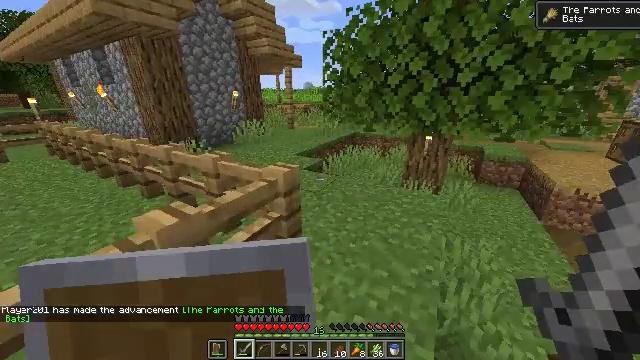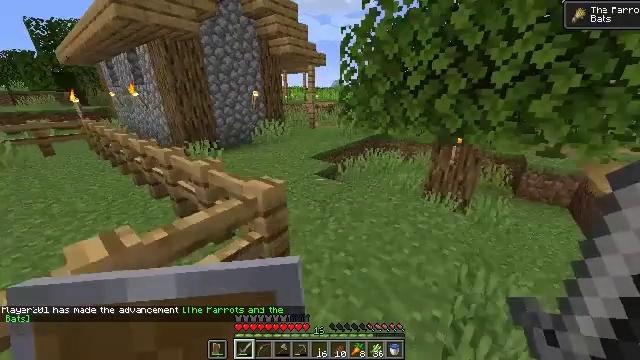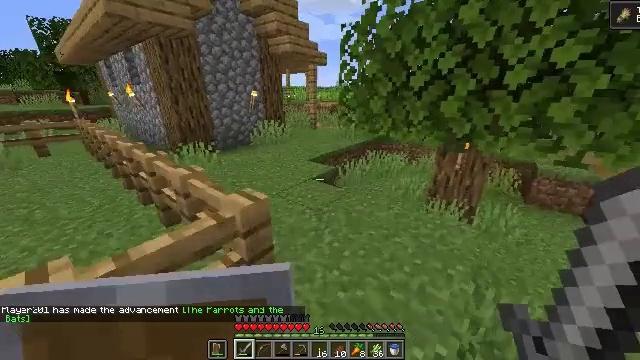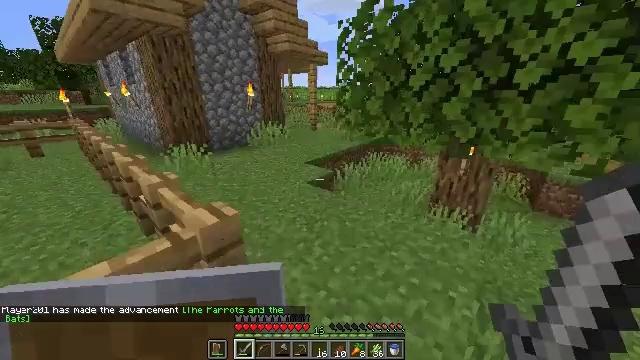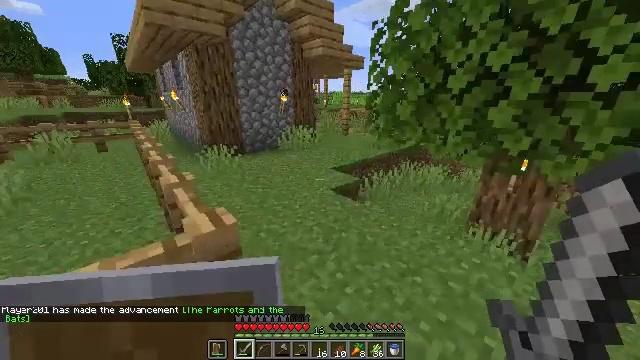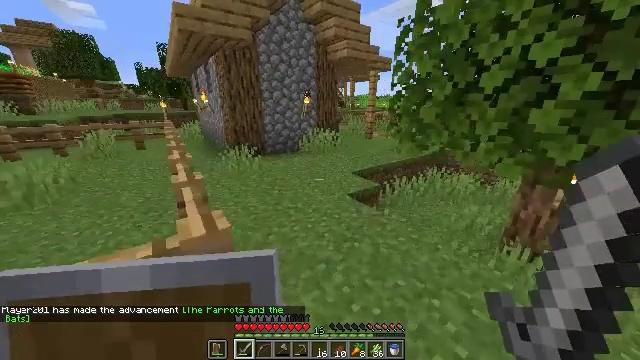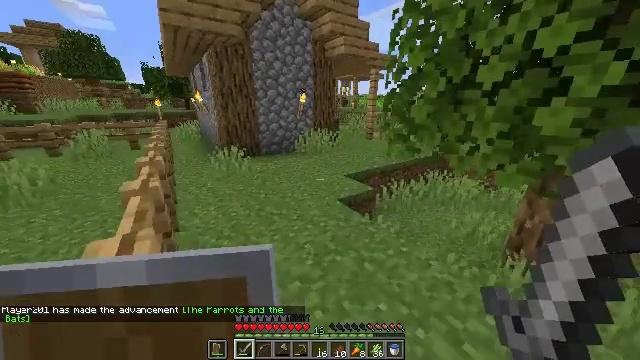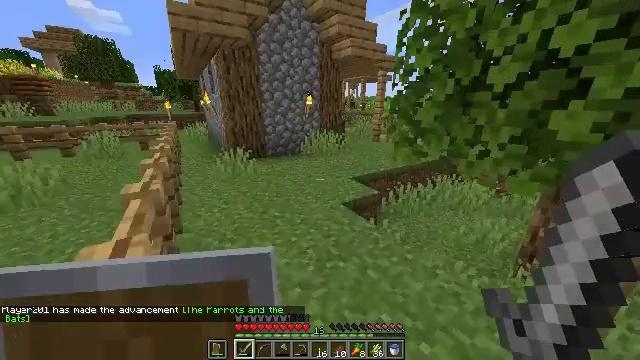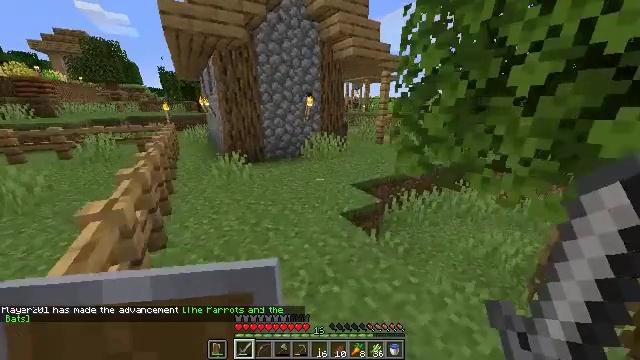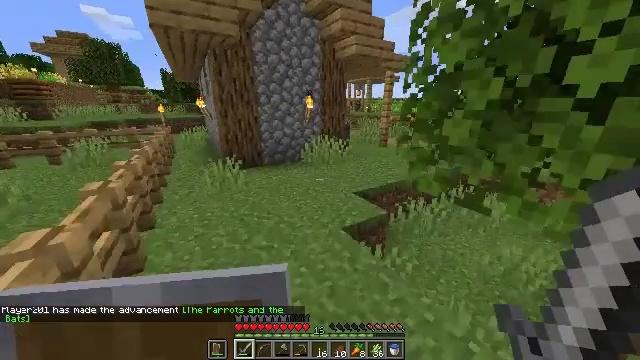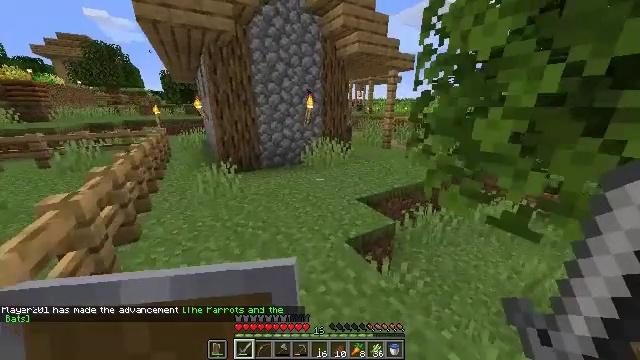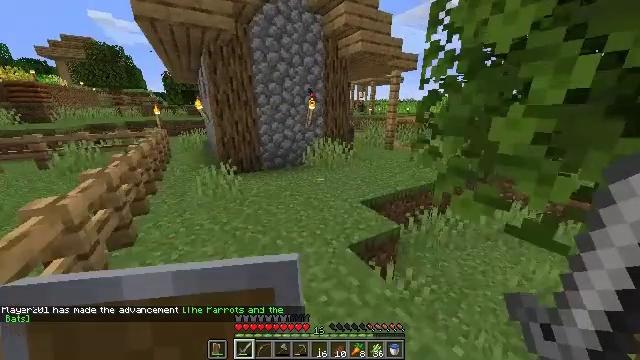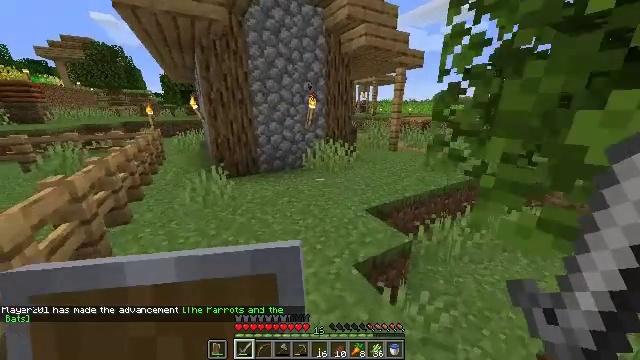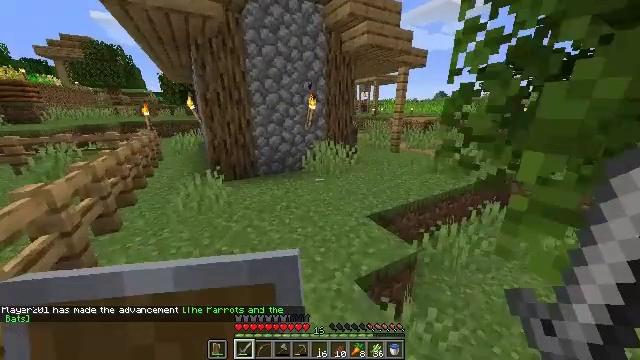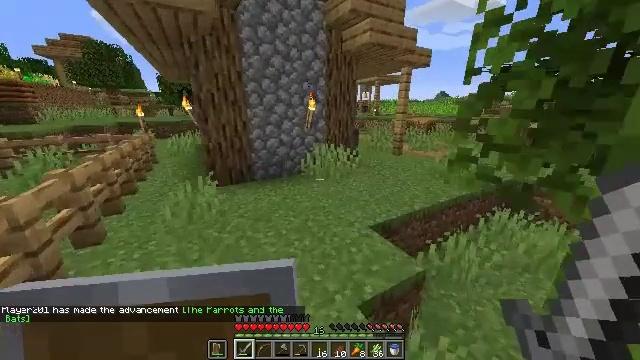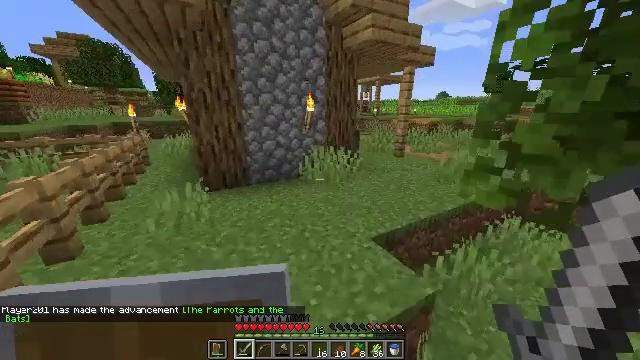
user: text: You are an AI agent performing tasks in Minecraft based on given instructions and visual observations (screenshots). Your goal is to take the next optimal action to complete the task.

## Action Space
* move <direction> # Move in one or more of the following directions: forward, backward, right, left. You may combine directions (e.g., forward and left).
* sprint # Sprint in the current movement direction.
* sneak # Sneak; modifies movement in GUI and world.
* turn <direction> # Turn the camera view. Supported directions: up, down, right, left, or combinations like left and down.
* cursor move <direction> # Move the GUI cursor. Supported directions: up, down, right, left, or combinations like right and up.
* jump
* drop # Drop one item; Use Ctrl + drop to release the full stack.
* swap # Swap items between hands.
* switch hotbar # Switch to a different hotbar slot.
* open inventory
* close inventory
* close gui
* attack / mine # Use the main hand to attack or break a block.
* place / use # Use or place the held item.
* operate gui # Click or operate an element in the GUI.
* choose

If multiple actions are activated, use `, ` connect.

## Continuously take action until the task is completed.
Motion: motion action
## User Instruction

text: Dig up carrots from the soil.
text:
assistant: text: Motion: move forward, turn left
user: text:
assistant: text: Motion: move forward
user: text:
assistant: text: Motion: move forward and move right
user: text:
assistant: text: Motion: move forward and move right, turn left and up
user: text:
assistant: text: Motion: move forward and move right, turn left
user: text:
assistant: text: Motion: move forward and move right, turn left
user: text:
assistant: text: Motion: move forward, turn left
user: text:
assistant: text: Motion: move forward, turn left
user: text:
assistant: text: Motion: move forward, sprint
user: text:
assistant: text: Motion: move forward, sprint
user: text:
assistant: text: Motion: move forward, sprint
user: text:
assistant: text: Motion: move forward
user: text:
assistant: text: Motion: move forward
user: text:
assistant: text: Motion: move forward
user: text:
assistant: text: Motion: move forward
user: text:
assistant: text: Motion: move forward
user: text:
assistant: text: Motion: move forward, turn right
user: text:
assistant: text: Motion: move forward, turn right
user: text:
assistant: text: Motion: move forward, turn right
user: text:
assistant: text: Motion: move forward, sprint, turn right
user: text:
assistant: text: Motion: move forward, sprint
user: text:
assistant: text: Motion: move forward
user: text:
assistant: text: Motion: move forward
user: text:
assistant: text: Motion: move forward
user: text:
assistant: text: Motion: move forward
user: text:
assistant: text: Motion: move forward
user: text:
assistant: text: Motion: move forward
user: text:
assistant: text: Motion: move forward
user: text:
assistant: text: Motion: move forward, turn right
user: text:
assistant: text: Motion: move forward